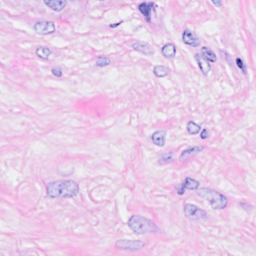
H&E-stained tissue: Breast